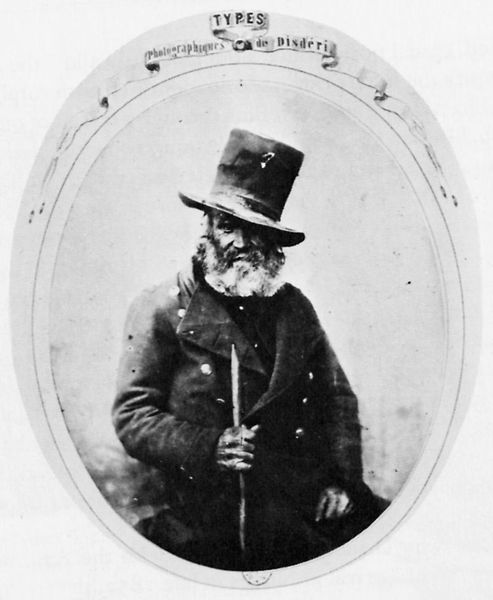
Titel: Der Vagabund
Künstler: Andrè Adolphe Eugené Disdéri
Standort: Paris
Institution: Bibliothèque Nationale.
Schlagwörter: dunkel, gemälde, hand, mann, weiß, menschen, sitzen, braun, frankreich, grau, haar, hell, hintergrund, hut, männer, nase, schwarz, blick, rock, zylinder, alt, bart, hemd, jacke, arm, band, bärtig, halten, kragen, mensch, rahmen, vollbart, bild, bildnis, hände, portrait, porträt, auge, mantel, pose, sitzend, knopf, schräg, oval, stock, kopfbedeckung, schrift, papier, modell, alter mann, stab, fahne, linien, rand, französisch, frack, ernst, grimmig, knöpfe, gehrock, revers, krempe, foto, fotografie, photographie, alter, greis, dose, medaillon, schwarzweiss, text, faust, überschrift, schornsteinfeger, mürrisch, photo, flecken, usa, wanderstab, abzug, erinnerung, fotographie, hirte, schief, aufnahme, stecken, abbildung, banderole, studio, abgerissen, zylinderhut, fotorafie, passepartout, schriftband, schmutzig, ungepflegt, elypse, emaille, schäbig, griesgram, mantelkragen, disderi, königun, landstreicher, schnupftaback, types, zlinder, #zylinder, fptpgrafie